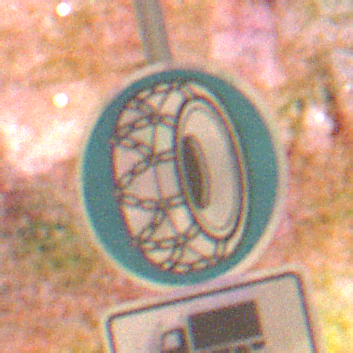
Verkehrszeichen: SchneekettenVorgeschrieben
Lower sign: SonstigeOderMehrspurigeFahrzeuge3
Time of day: Night
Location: Outdoor (Nature)
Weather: Clear
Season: NotSpecified
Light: Natural